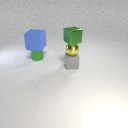
small yellow metal sphere above small gray rubber cube